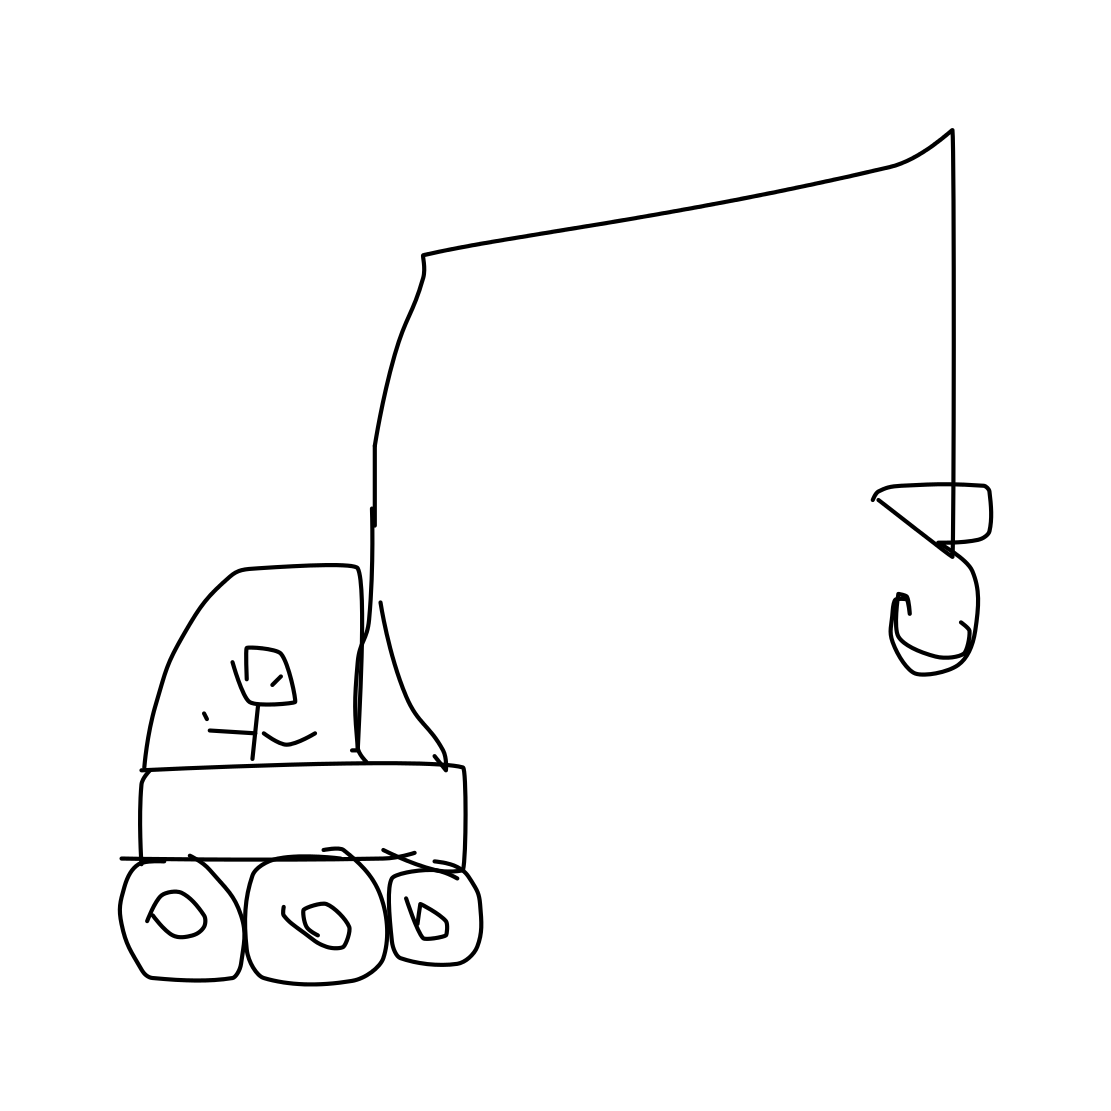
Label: crane (machine)